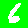
Digit: 6